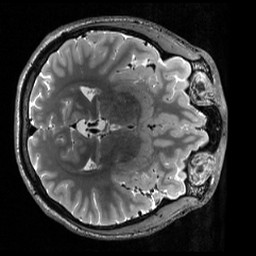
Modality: T2w
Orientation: axial
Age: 19
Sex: male
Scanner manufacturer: siemens
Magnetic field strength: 3 T
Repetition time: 3.2 s
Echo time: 0.566 s